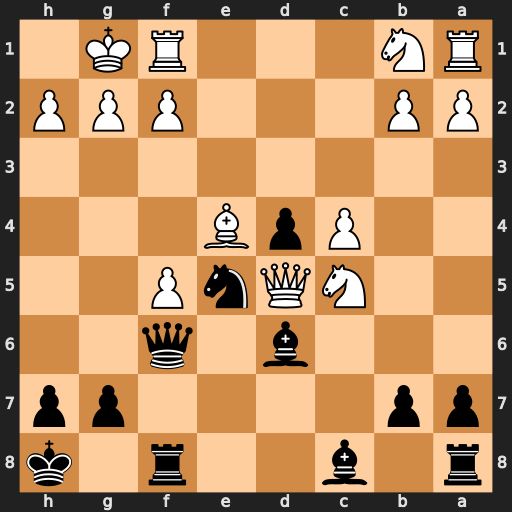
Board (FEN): r1b2r1k/pp4pp/3b1q2/2NQnP2/2PpB3/8/PP3PPP/RN3RK1
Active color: b
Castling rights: -
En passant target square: -
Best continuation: Ng4 h3 Bh2+ Kh1 Rd8